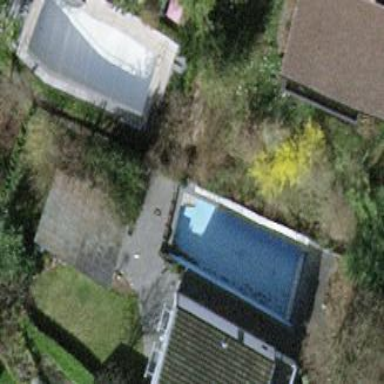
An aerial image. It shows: Swimming pool located in leisure land.